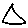
Label: triangle